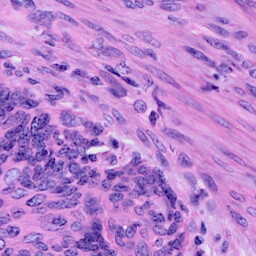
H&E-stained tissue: Cervix